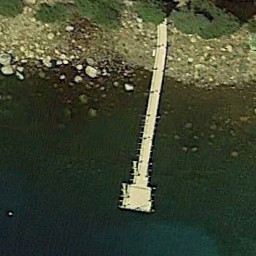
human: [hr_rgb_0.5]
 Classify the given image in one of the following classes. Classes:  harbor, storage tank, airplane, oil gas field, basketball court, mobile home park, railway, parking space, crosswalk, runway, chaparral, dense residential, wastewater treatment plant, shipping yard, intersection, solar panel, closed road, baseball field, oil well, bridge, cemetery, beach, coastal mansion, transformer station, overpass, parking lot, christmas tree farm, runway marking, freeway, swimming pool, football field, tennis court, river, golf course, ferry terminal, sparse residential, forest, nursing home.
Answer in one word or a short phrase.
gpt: ferry terminal